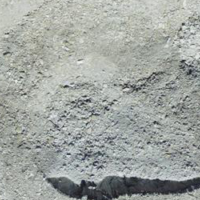
EUNIS habitat code: 48
Species observed at this site:
Prunella collaris
Phoenicurus ochruros